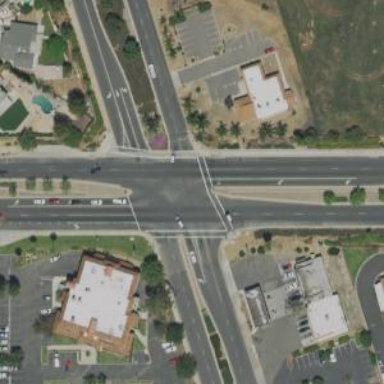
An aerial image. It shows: Marked road crossing.